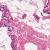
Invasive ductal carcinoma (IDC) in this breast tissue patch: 0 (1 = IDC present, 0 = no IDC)